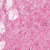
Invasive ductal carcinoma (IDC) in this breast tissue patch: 0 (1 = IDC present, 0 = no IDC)